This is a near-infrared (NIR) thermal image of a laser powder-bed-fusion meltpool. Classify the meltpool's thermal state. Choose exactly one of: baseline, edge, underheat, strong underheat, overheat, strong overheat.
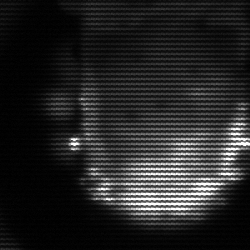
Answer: baseline